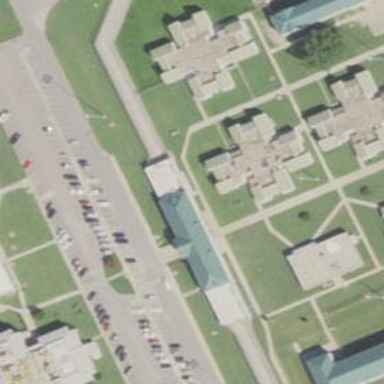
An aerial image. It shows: Prison building.